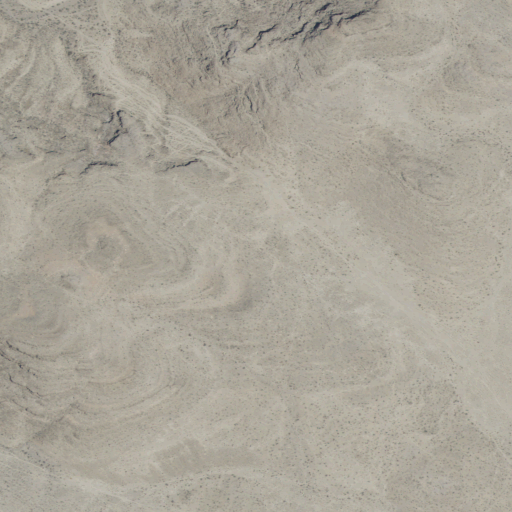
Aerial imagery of gap in Utah named Wild Horse Pass containing only shrub